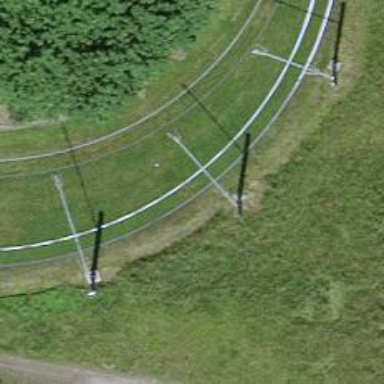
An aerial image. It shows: Tram railway with one track and electrified by contact line.